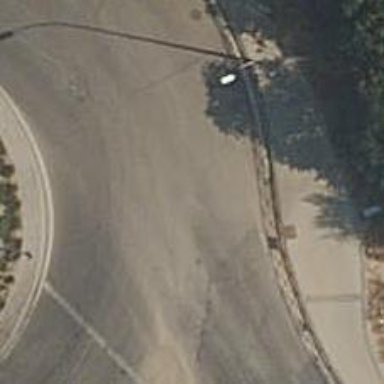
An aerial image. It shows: Road with traffic signals at crossing.